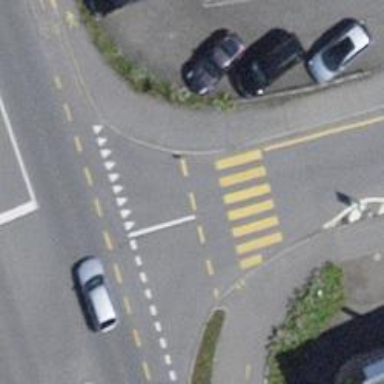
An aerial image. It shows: Asphalt footway with cycling lane crossing.